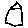
Label: house